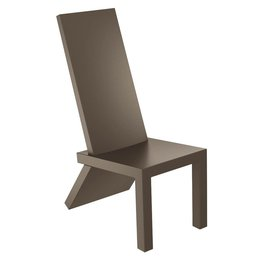
Label: furniture